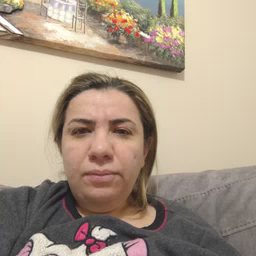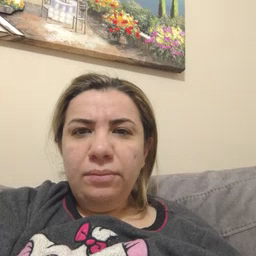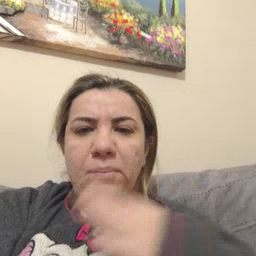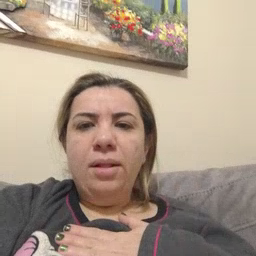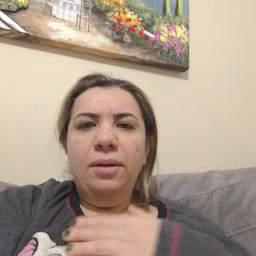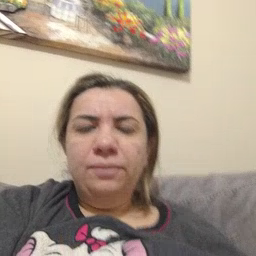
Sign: minemy